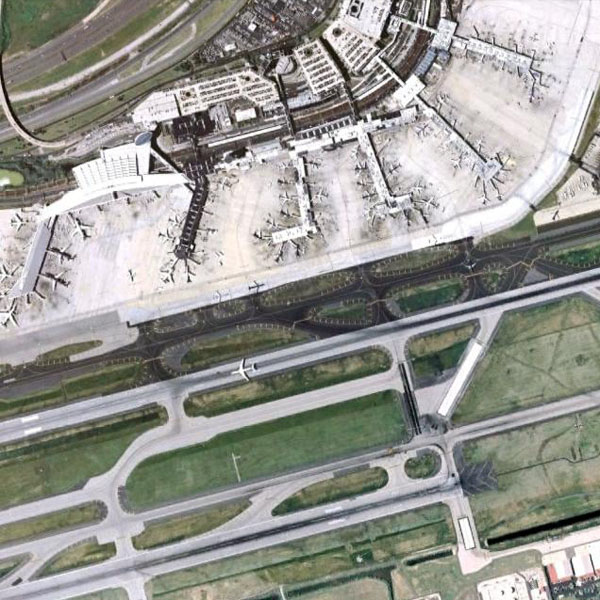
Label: Airport